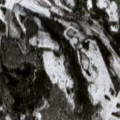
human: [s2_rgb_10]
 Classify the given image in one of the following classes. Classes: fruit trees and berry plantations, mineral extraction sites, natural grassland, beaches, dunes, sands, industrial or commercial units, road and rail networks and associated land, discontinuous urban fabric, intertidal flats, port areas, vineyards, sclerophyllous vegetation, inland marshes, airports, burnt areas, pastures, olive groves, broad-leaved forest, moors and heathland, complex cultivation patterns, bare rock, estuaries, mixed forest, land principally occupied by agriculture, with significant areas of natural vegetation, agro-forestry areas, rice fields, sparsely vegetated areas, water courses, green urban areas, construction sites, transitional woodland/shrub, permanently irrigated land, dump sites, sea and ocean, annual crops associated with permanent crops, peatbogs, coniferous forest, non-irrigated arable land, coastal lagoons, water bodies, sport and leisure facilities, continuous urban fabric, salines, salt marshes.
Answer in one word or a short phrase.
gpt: land principally occupied by agriculture, with significant areas of natural vegetation, mixed forest, transitional woodland/shrub